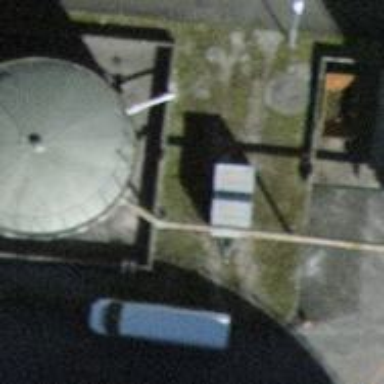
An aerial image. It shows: Tank building.